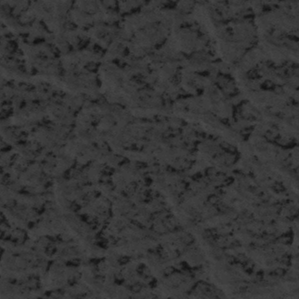
Label: frost